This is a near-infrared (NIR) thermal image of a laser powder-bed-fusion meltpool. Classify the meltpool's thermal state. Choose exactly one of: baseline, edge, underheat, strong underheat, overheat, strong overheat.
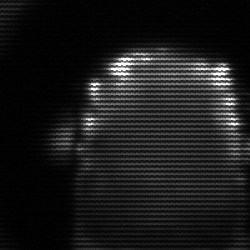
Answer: baseline